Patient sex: F
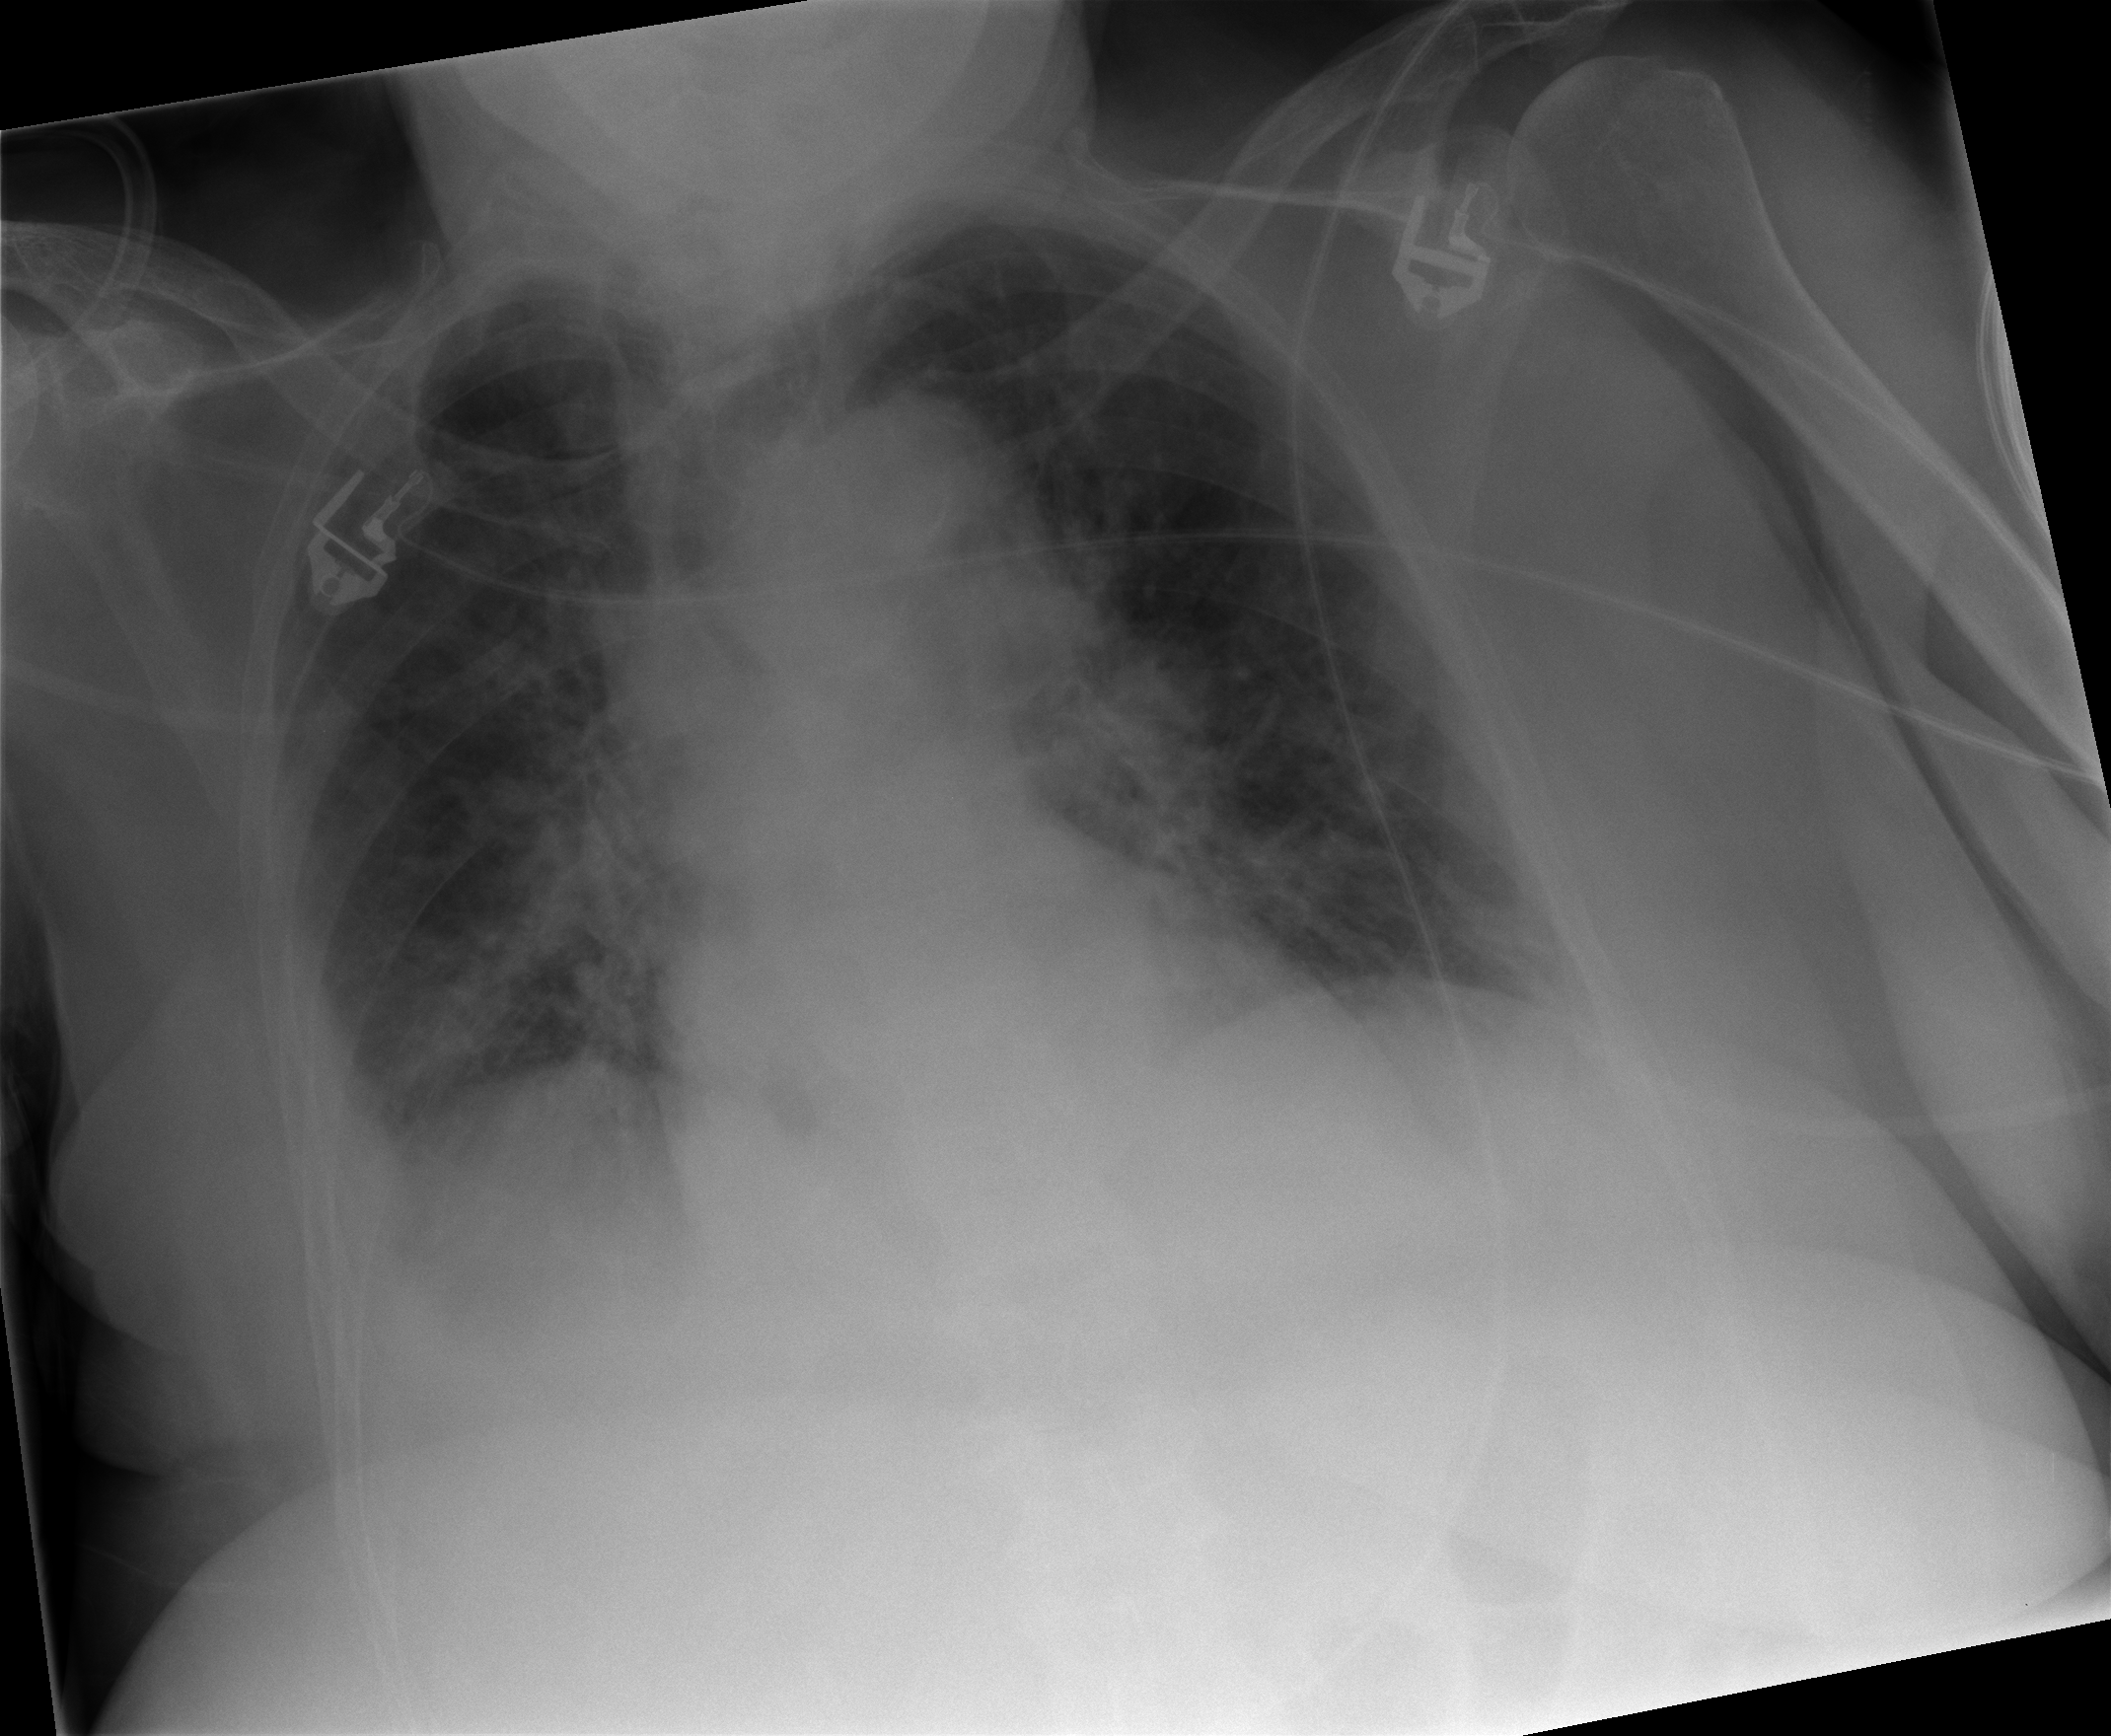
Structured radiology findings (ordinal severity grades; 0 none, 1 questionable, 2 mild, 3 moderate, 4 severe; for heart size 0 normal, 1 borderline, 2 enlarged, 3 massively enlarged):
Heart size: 0
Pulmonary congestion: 2
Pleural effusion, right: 0
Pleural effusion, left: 0
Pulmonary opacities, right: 0
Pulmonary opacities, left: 0
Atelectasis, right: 2
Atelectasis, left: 2